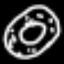
Label: donut